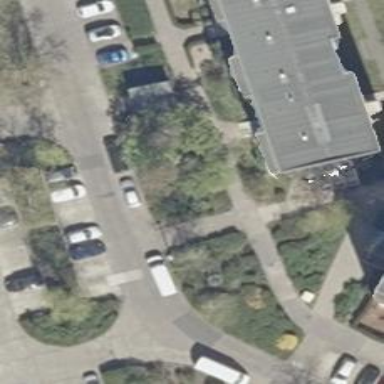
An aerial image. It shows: Footway with concrete surface.